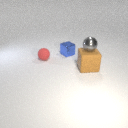
small blue metal cube to the left of large brown rubber cube